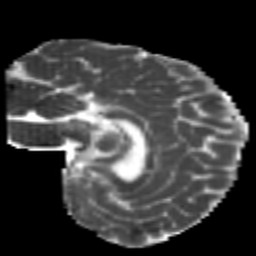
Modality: MD
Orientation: sagittal
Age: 25
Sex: female
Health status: healthy
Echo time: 0.074 s